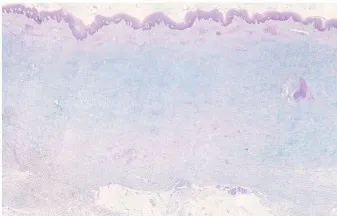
(C) Alcian blue staining showed mucin deposition (original magnificationx40).
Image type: pathology (alcian_blue)